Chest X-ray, AP view. Patient: 26 years old, sex M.
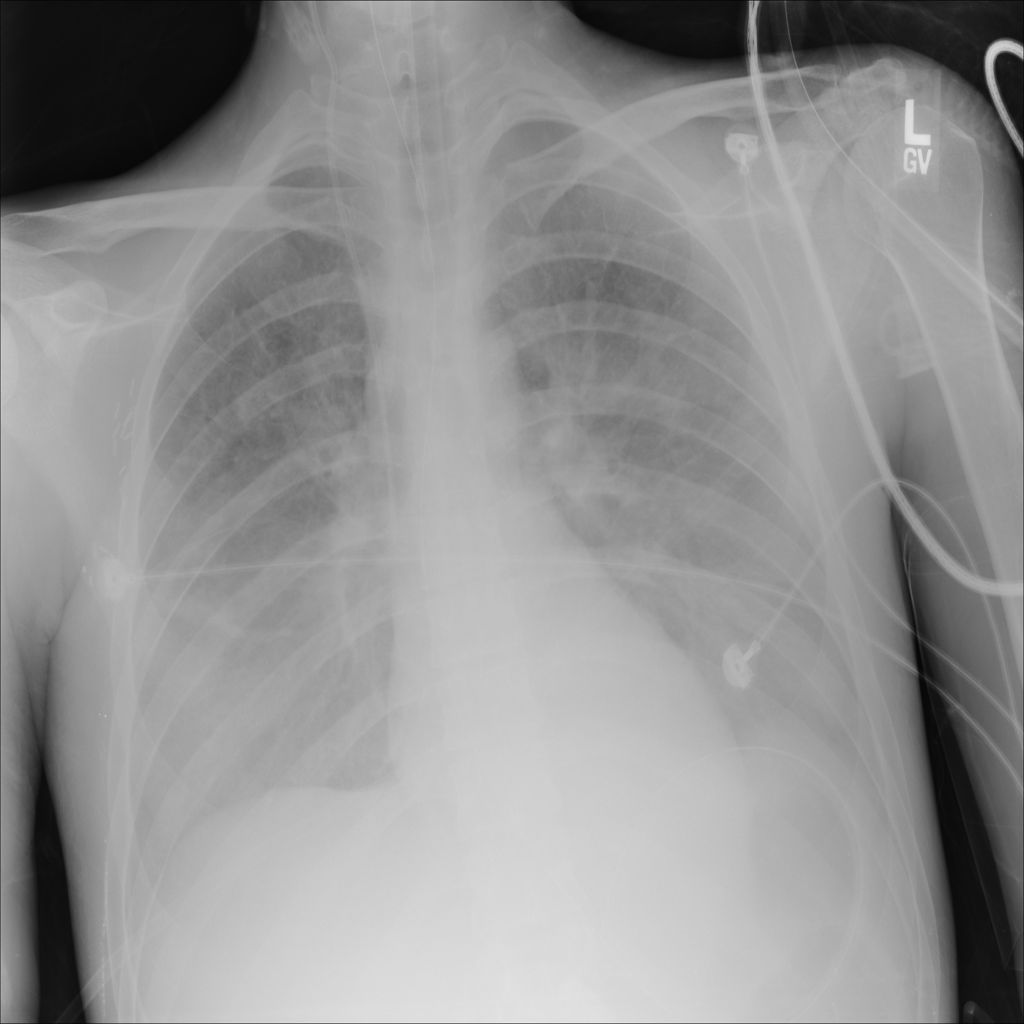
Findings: Effusion